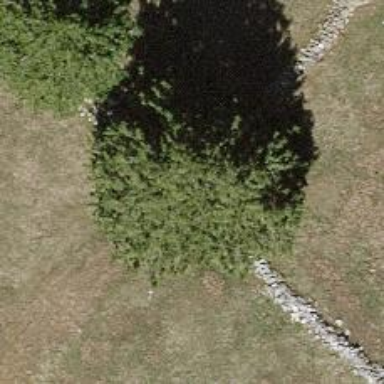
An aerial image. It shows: Dry stone wall barrier.